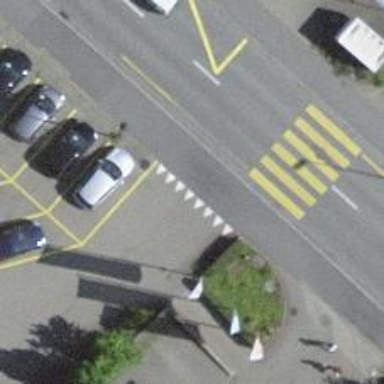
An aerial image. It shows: Road with "give way" sign.